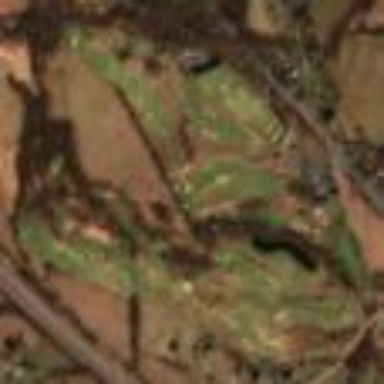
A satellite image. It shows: Golf course.